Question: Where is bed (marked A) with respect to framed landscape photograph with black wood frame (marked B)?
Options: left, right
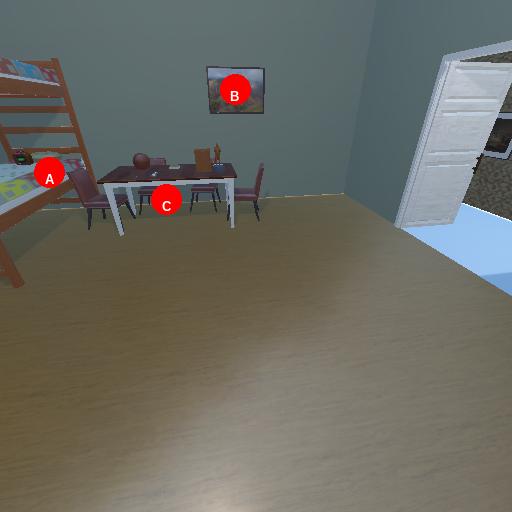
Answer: left